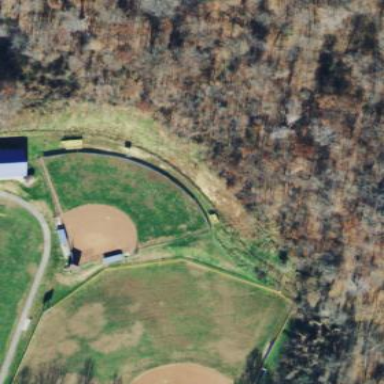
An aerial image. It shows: Softball pitch for leisure sports.